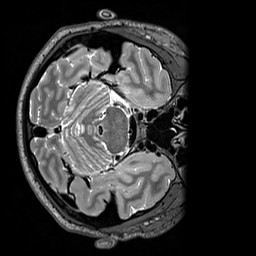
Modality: T2w
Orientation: axial
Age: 23
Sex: male
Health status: healthy
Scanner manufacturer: siemens
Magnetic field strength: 3 T
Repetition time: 3.2 s
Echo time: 0.568 s